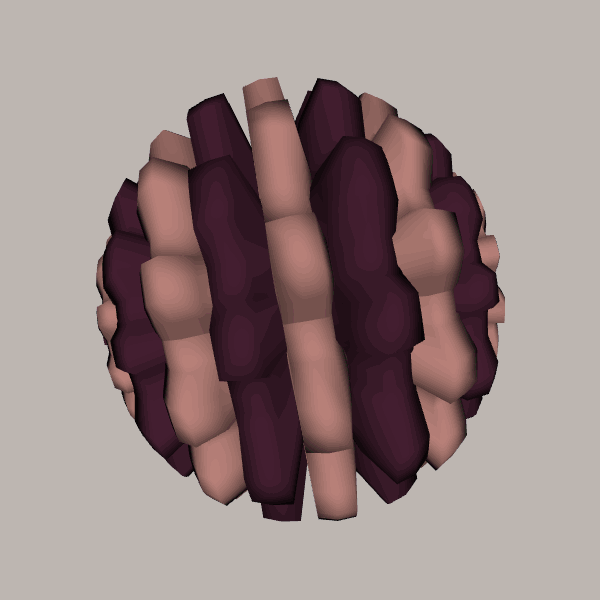
Background: light